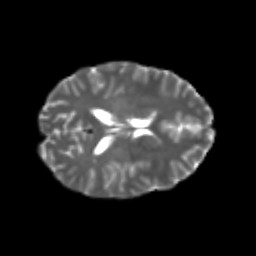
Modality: T2w
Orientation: axial
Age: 26
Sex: female
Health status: healthy
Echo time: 0.074 s